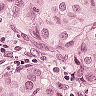
Metastatic tissue present: yes